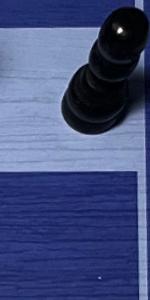
Label: Empty